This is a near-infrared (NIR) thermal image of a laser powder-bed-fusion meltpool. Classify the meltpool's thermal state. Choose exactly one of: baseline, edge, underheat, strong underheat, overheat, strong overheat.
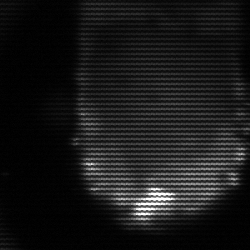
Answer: baseline